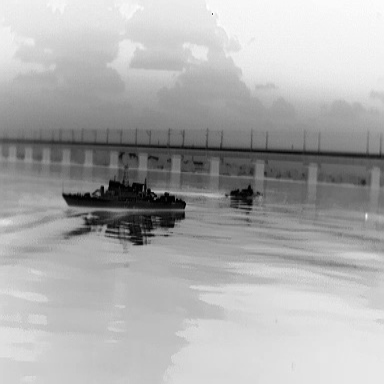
There is a warship in the infrared image.